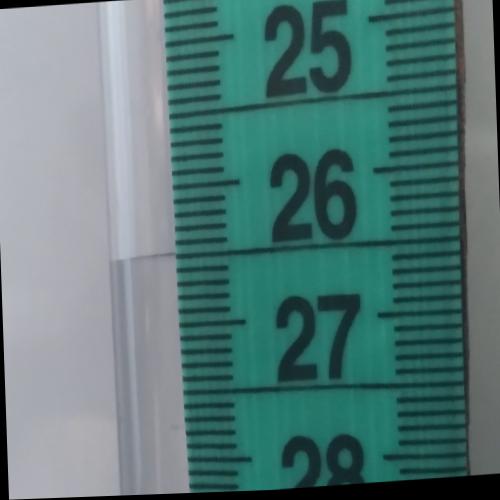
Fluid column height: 26.5 cm